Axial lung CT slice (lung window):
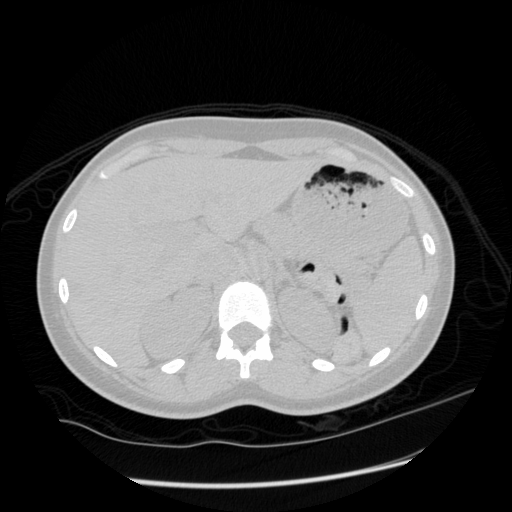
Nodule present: no